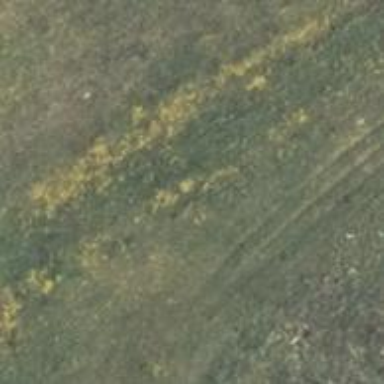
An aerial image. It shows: Grass track with grade 5 tracktype.